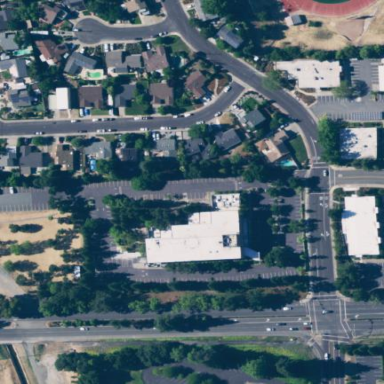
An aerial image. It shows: Healthcare clinic.